【题型】填空题　【知识点】解析几何　【难度】medium
如图，这个优美图形由一个正方形和以各边为直径的四个半圆组成，若正方形 \(ABCD\) 的边长为 4，点 \(P\) 在四段圆弧上运动，则 \(\overrightarrow{AP} \cdot \overrightarrow{AB}\) 的取值范围为 \(\underline{\quad\quad}\).

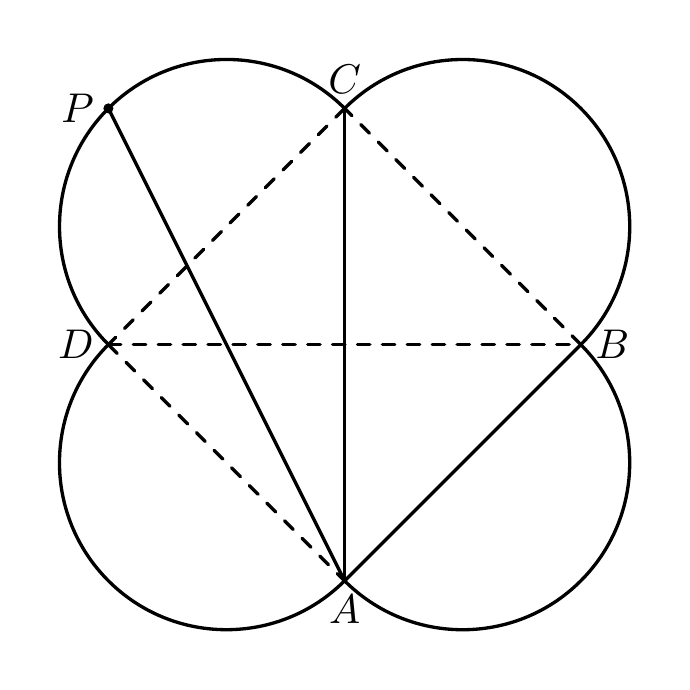
【解答】
\noindent
\textbf{【答案】} \([-8, 24]\)
\vspace{1em}
\noindent
\textbf{【知识点】} 投影向量、用定义求向量的数量积、平面向量数量积的几何意义
\vspace{1em}
\noindent
\textbf{【分析】} 借助于正方形建系，利用平面向量数量积的几何意义，找到使 \(\overrightarrow{AP}\) 在 \(\overrightarrow{AB}\) 方向上的投影向量的数量最大和最小的点即得 \(\overrightarrow{AP} \cdot \overrightarrow{AB}\) 的取值范围。
\vspace{1em}
\noindent
\textbf{【详解】}

如图，以点 \(A\) 为原点，分别以 \(AB, AD\) 所在直线为 \(x, y\) 轴建立坐标系。
因 \(\overrightarrow{AP} \cdot \overrightarrow{AB} = |\overrightarrow{AP}| \cdot |\overrightarrow{AB}| \cos\langle \overrightarrow{AP}, \overrightarrow{AB} \rangle = 4|\overrightarrow{AP}| \cdot \cos\langle \overrightarrow{AP}, \overrightarrow{AB} \rangle\)，
而 \(|\overrightarrow{AP}| \cdot \cos\langle \overrightarrow{AP}, \overrightarrow{AB} \rangle\) 表示 \(\overrightarrow{AP}\) 在 \(\overrightarrow{AB}\) 方向上的投影向量的数量。
由图不难发现，过设正方形的中心作与 \(x\) 轴平行的直线与左右两个半圆分别交于点 \(P_1, P_2\)，
则当点 \(P\) 与点 \(P_1\) 重合时，投影向量的数量最大，当点 \(P\) 与点 \(P_2\) 重合时，投影向量的数量最小。
易得 \(P_1(6, 2)\)，\(P_2(-2, 2)\)，则 \(|\overrightarrow{AP}| \cdot \cos\langle \overrightarrow{AP}, \overrightarrow{AB} \rangle\) 的最大值为 \(6\)，最小值为 \(-2\)。
故 \(-8 \leq \overrightarrow{AP} \cdot \overrightarrow{AB} \leq 24\)。
故答案为：\([-8, 24]\)。
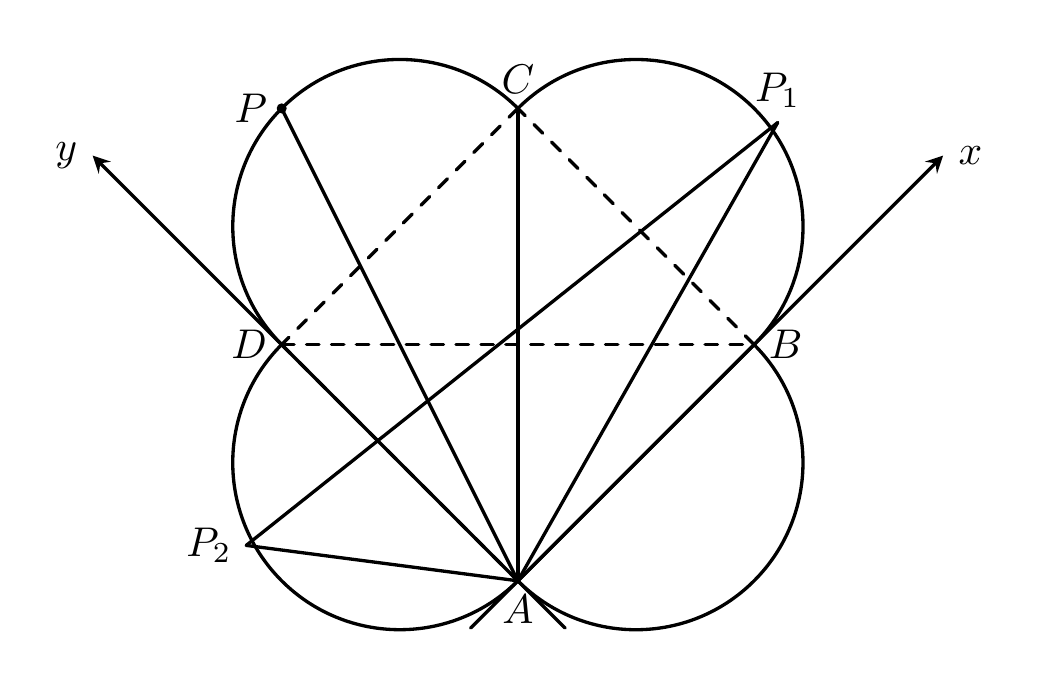